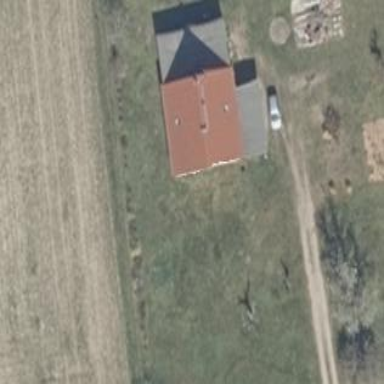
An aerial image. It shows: Simple house.